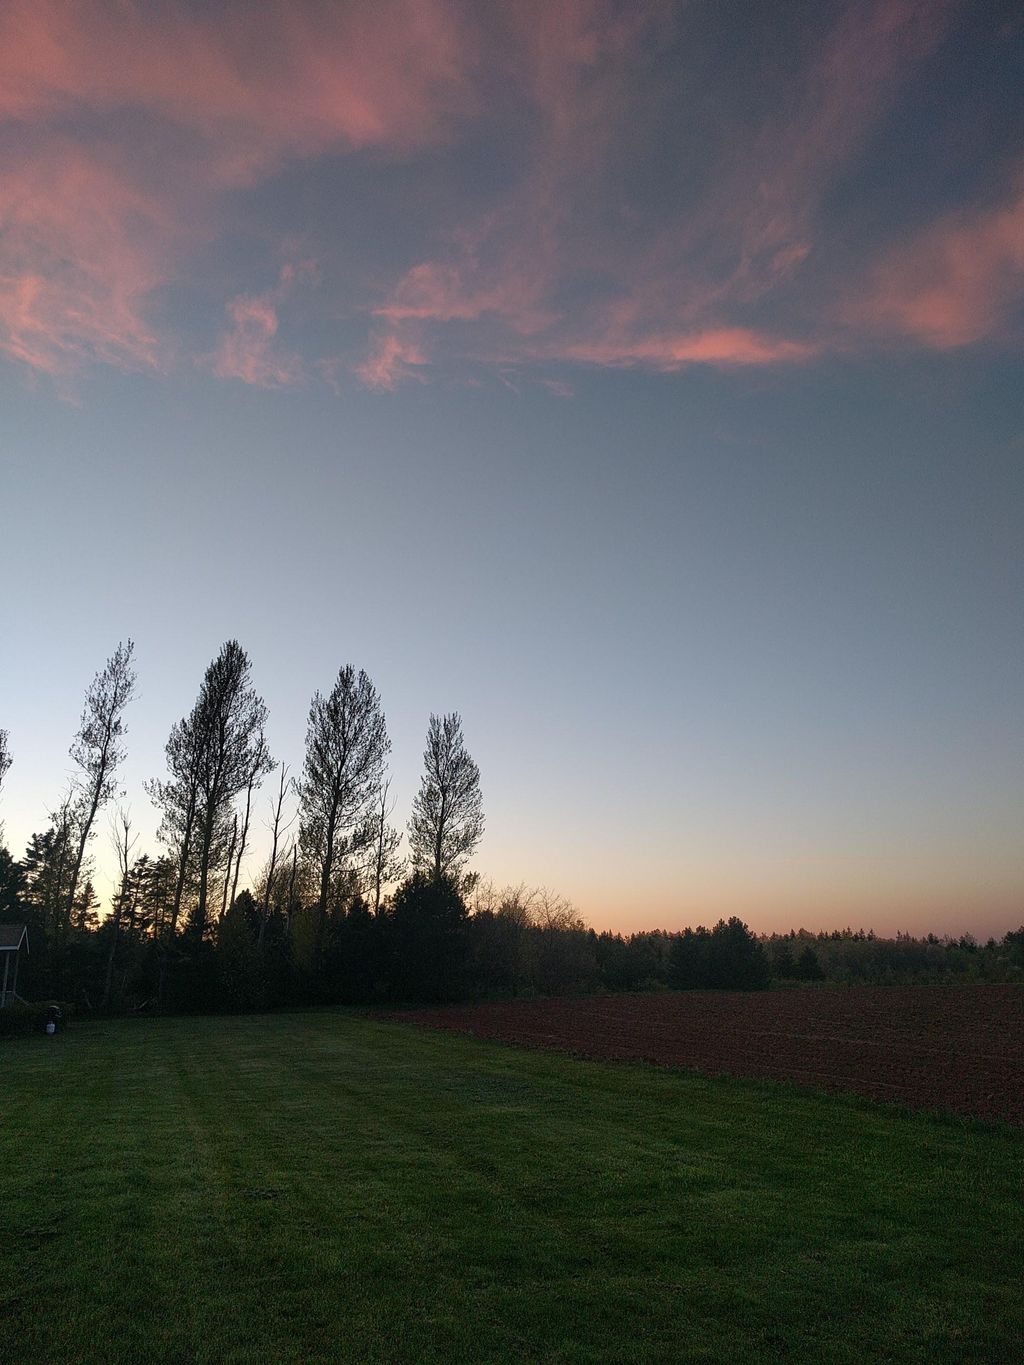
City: charlottetown